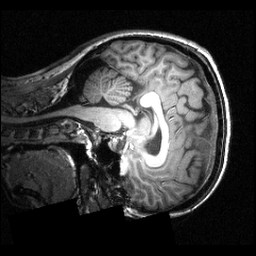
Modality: T1w
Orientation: sagittal
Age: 27
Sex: female
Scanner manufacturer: siemens
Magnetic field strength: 3.951 T
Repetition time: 1.5 s
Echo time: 0.00335 s